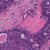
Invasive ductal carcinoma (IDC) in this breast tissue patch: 0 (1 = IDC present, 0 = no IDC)